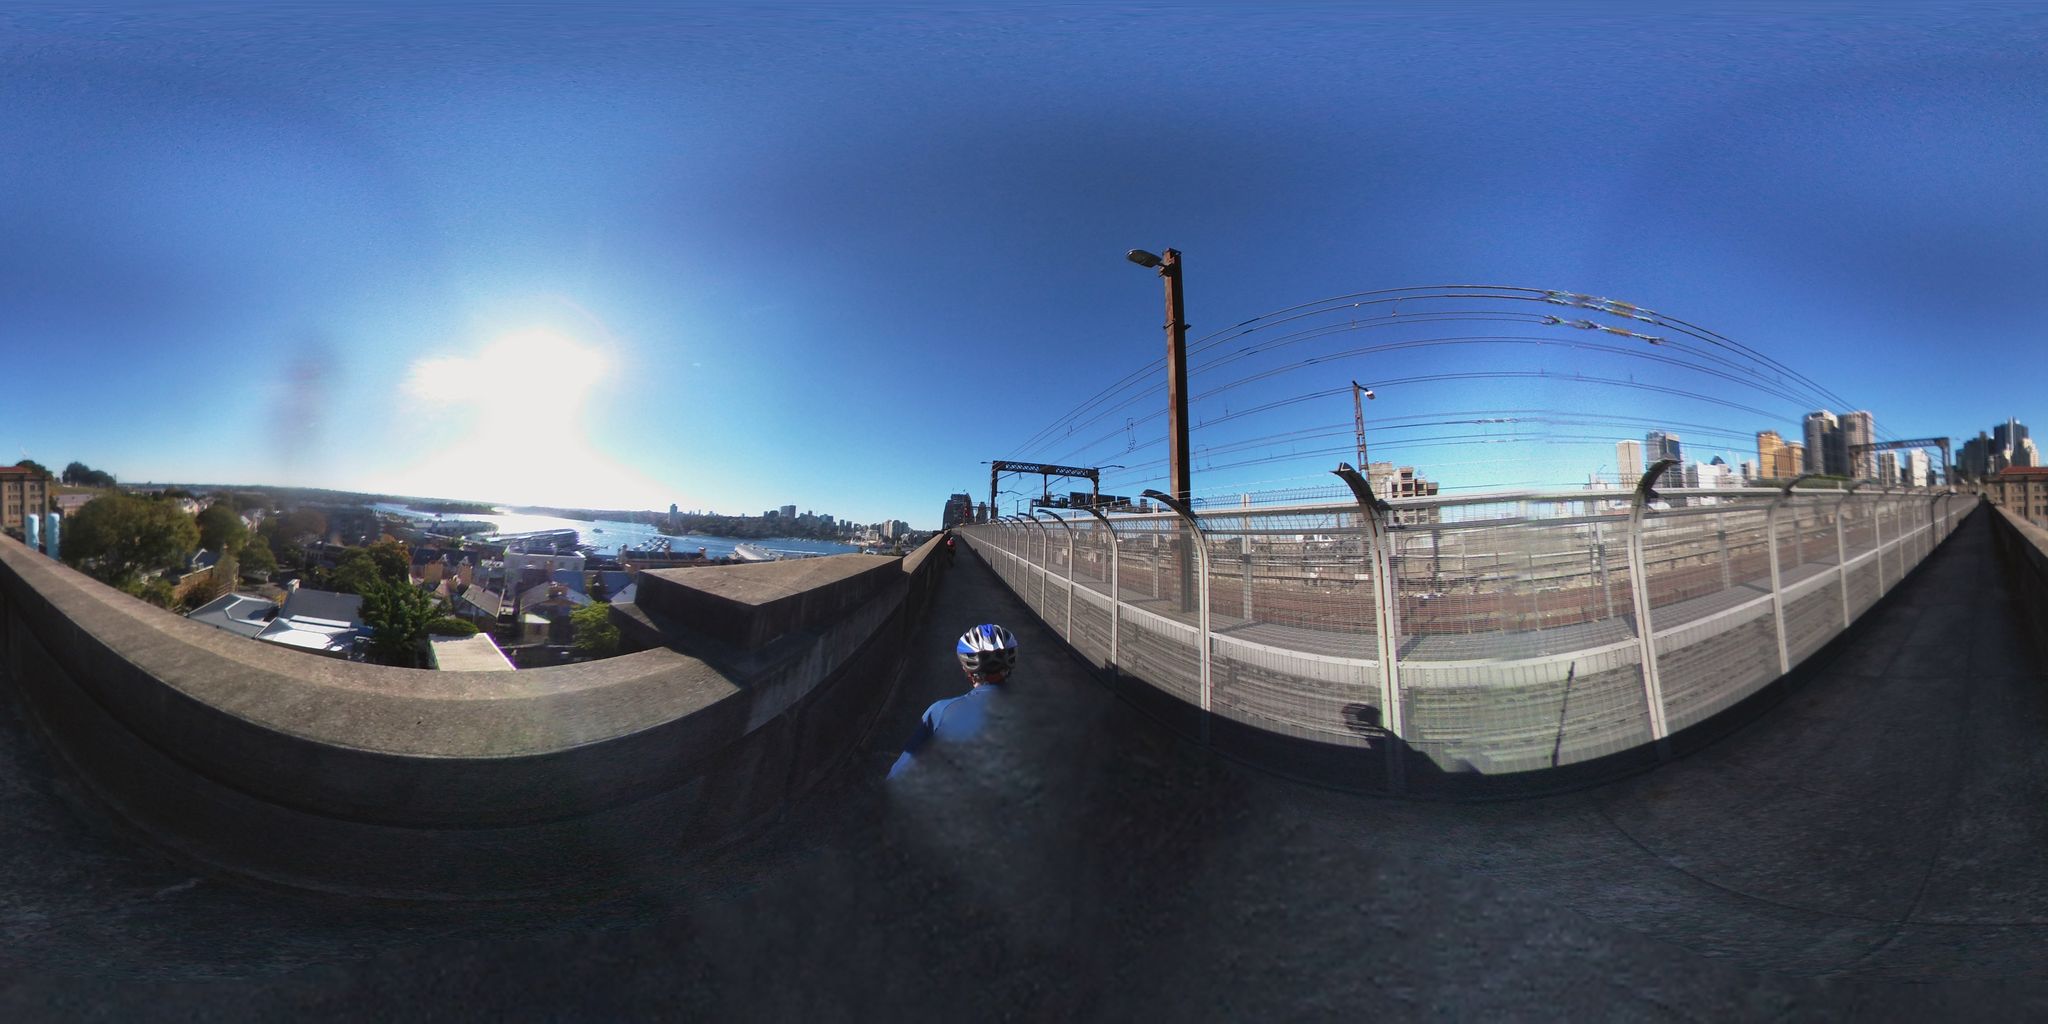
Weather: snowy
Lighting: day
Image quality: good
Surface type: cycling surface
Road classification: steps, cycleway
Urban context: urban centre
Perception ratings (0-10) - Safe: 2.37, Lively: 0.67, Beautiful: 2.3, Boring: 7.48, Depressing: 4.7, Wealthy: 1.87